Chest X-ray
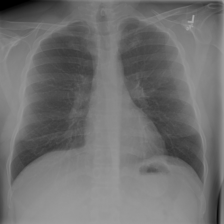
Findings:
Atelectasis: negative
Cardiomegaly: negative
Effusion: negative
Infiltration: negative
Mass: negative
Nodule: negative
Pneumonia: negative
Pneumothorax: negative
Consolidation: negative
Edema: negative
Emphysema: negative
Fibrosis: negative
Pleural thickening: negative
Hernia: negative